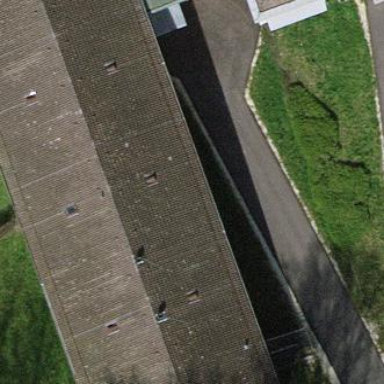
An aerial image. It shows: Hospital building.